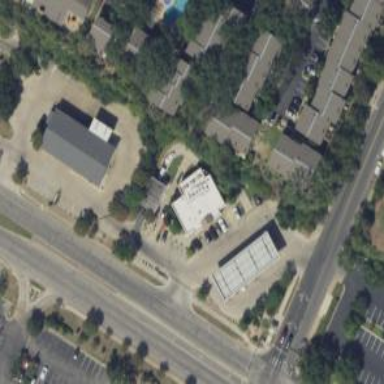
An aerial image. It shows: Convenience shop.